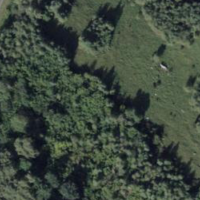
EUNIS habitat code: 23
Species observed at this site:
Cardamine pratensis